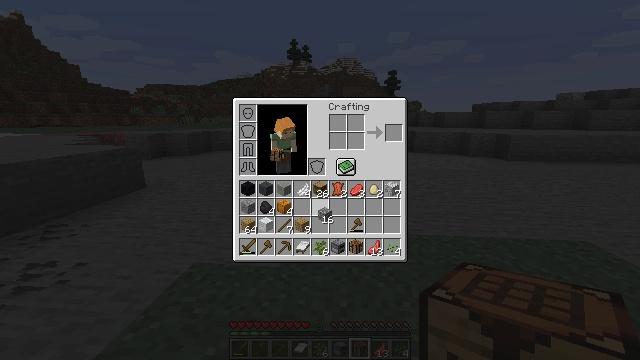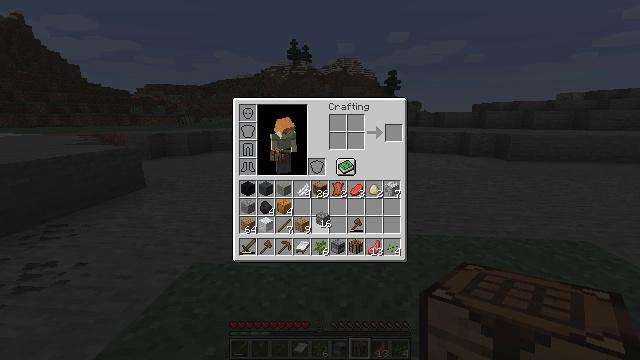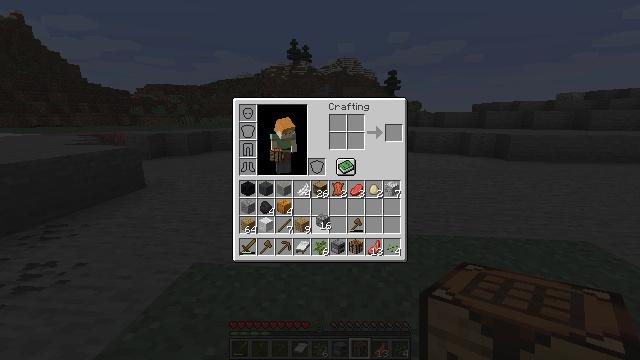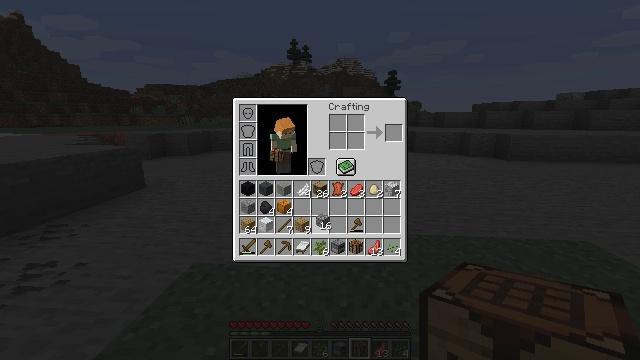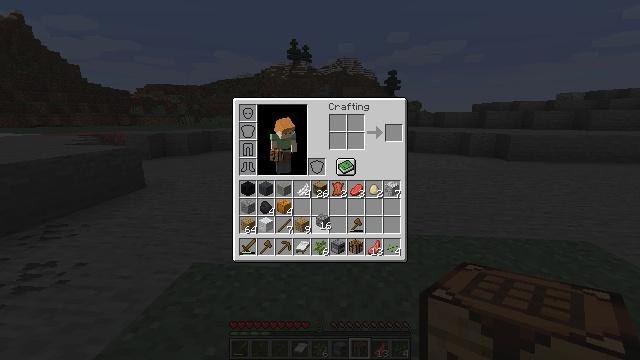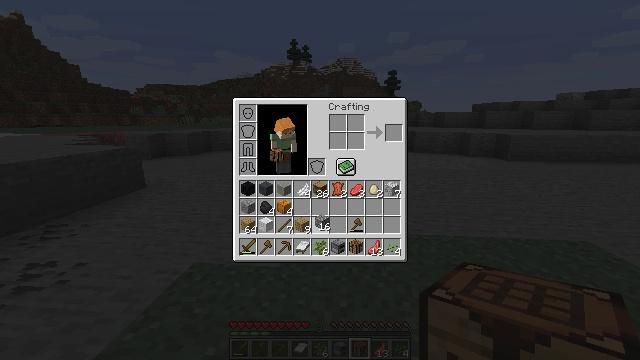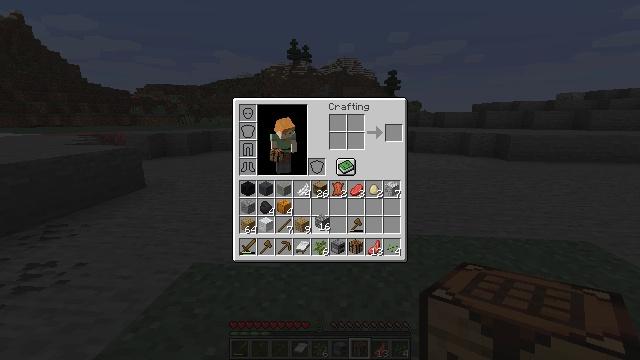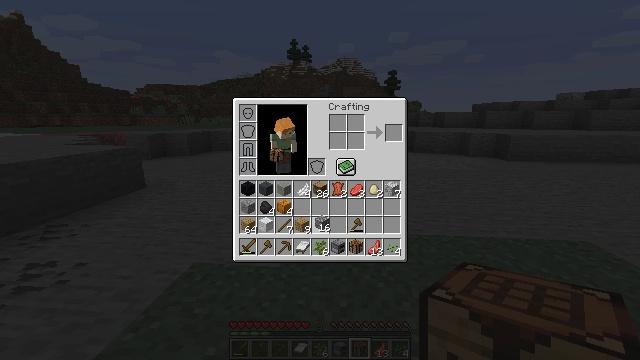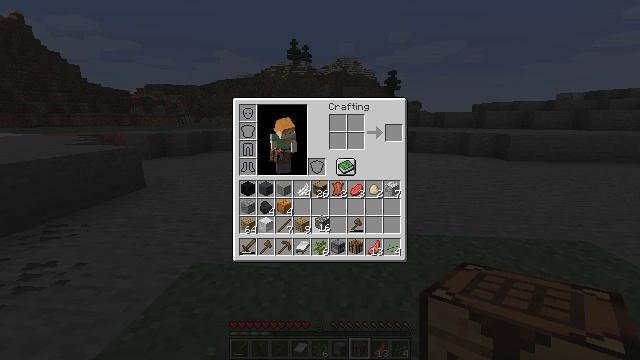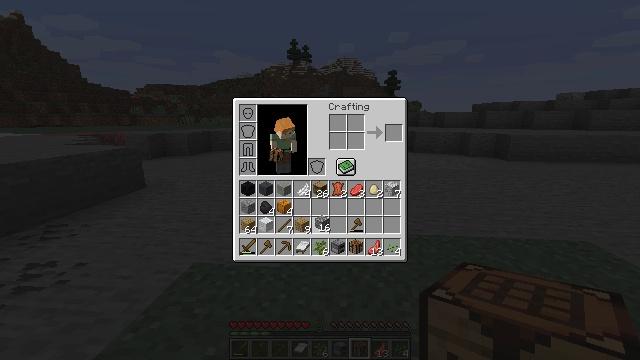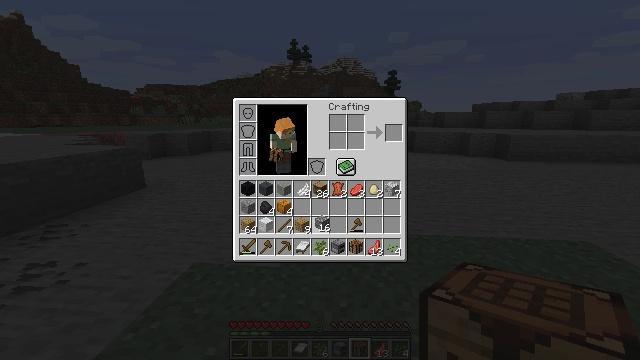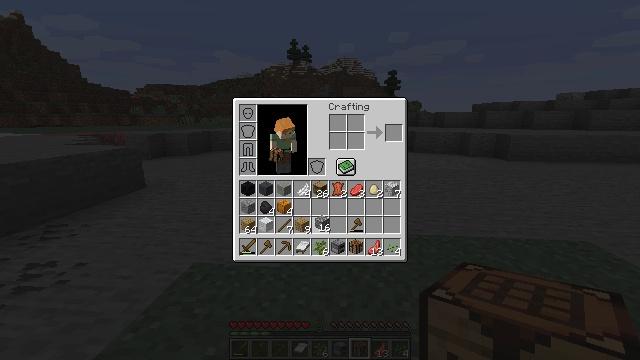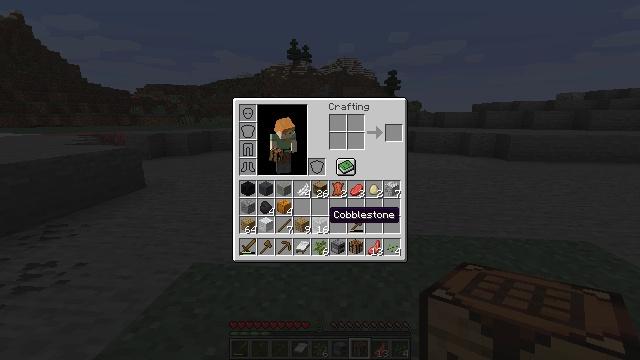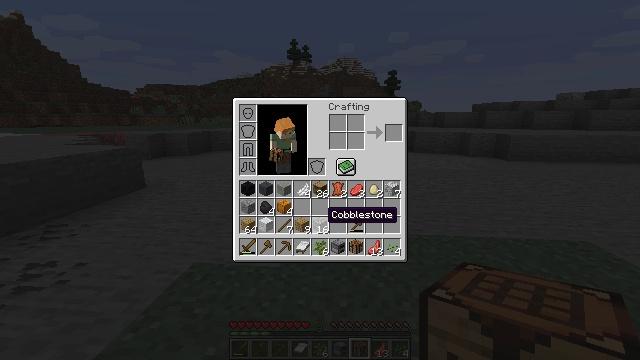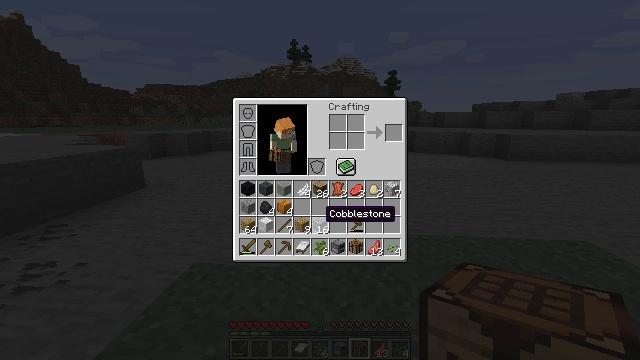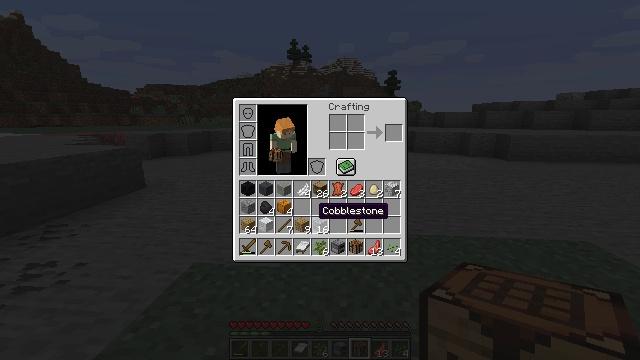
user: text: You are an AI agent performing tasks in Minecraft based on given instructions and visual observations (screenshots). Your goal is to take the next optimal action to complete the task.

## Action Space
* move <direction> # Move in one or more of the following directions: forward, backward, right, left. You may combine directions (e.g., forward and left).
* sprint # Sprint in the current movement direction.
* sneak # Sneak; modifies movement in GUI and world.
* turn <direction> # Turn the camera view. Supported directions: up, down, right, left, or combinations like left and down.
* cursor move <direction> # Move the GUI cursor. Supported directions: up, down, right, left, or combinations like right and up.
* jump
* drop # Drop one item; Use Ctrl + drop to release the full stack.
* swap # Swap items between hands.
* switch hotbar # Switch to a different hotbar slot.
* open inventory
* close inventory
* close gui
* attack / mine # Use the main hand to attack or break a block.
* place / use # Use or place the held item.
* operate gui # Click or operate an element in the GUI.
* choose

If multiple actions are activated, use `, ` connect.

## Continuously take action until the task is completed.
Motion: motion action
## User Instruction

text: Make polished diorite with diorite blocks.
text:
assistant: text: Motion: no_op
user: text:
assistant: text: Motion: no_op
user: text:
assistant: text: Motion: no_op
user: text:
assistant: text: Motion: no_op
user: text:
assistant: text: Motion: no_op
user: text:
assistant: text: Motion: no_op
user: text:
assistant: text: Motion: no_op
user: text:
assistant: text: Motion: no_op
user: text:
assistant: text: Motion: operate gui
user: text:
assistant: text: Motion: operate gui
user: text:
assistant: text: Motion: operate gui
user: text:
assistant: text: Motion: no_op
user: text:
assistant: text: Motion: no_op
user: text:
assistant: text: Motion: no_op
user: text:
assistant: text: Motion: cursor move left
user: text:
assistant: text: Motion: no_op
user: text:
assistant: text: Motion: no_op
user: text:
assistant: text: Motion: no_op
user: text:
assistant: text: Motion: no_op
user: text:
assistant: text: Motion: no_op
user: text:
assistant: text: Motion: no_op
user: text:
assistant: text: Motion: cursor move left
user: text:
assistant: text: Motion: cursor move left and down
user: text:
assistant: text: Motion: cursor move left
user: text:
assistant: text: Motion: no_op
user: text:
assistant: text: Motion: no_op
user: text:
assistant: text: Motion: no_op
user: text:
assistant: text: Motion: no_op
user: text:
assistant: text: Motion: no_op
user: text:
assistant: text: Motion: no_op